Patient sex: M
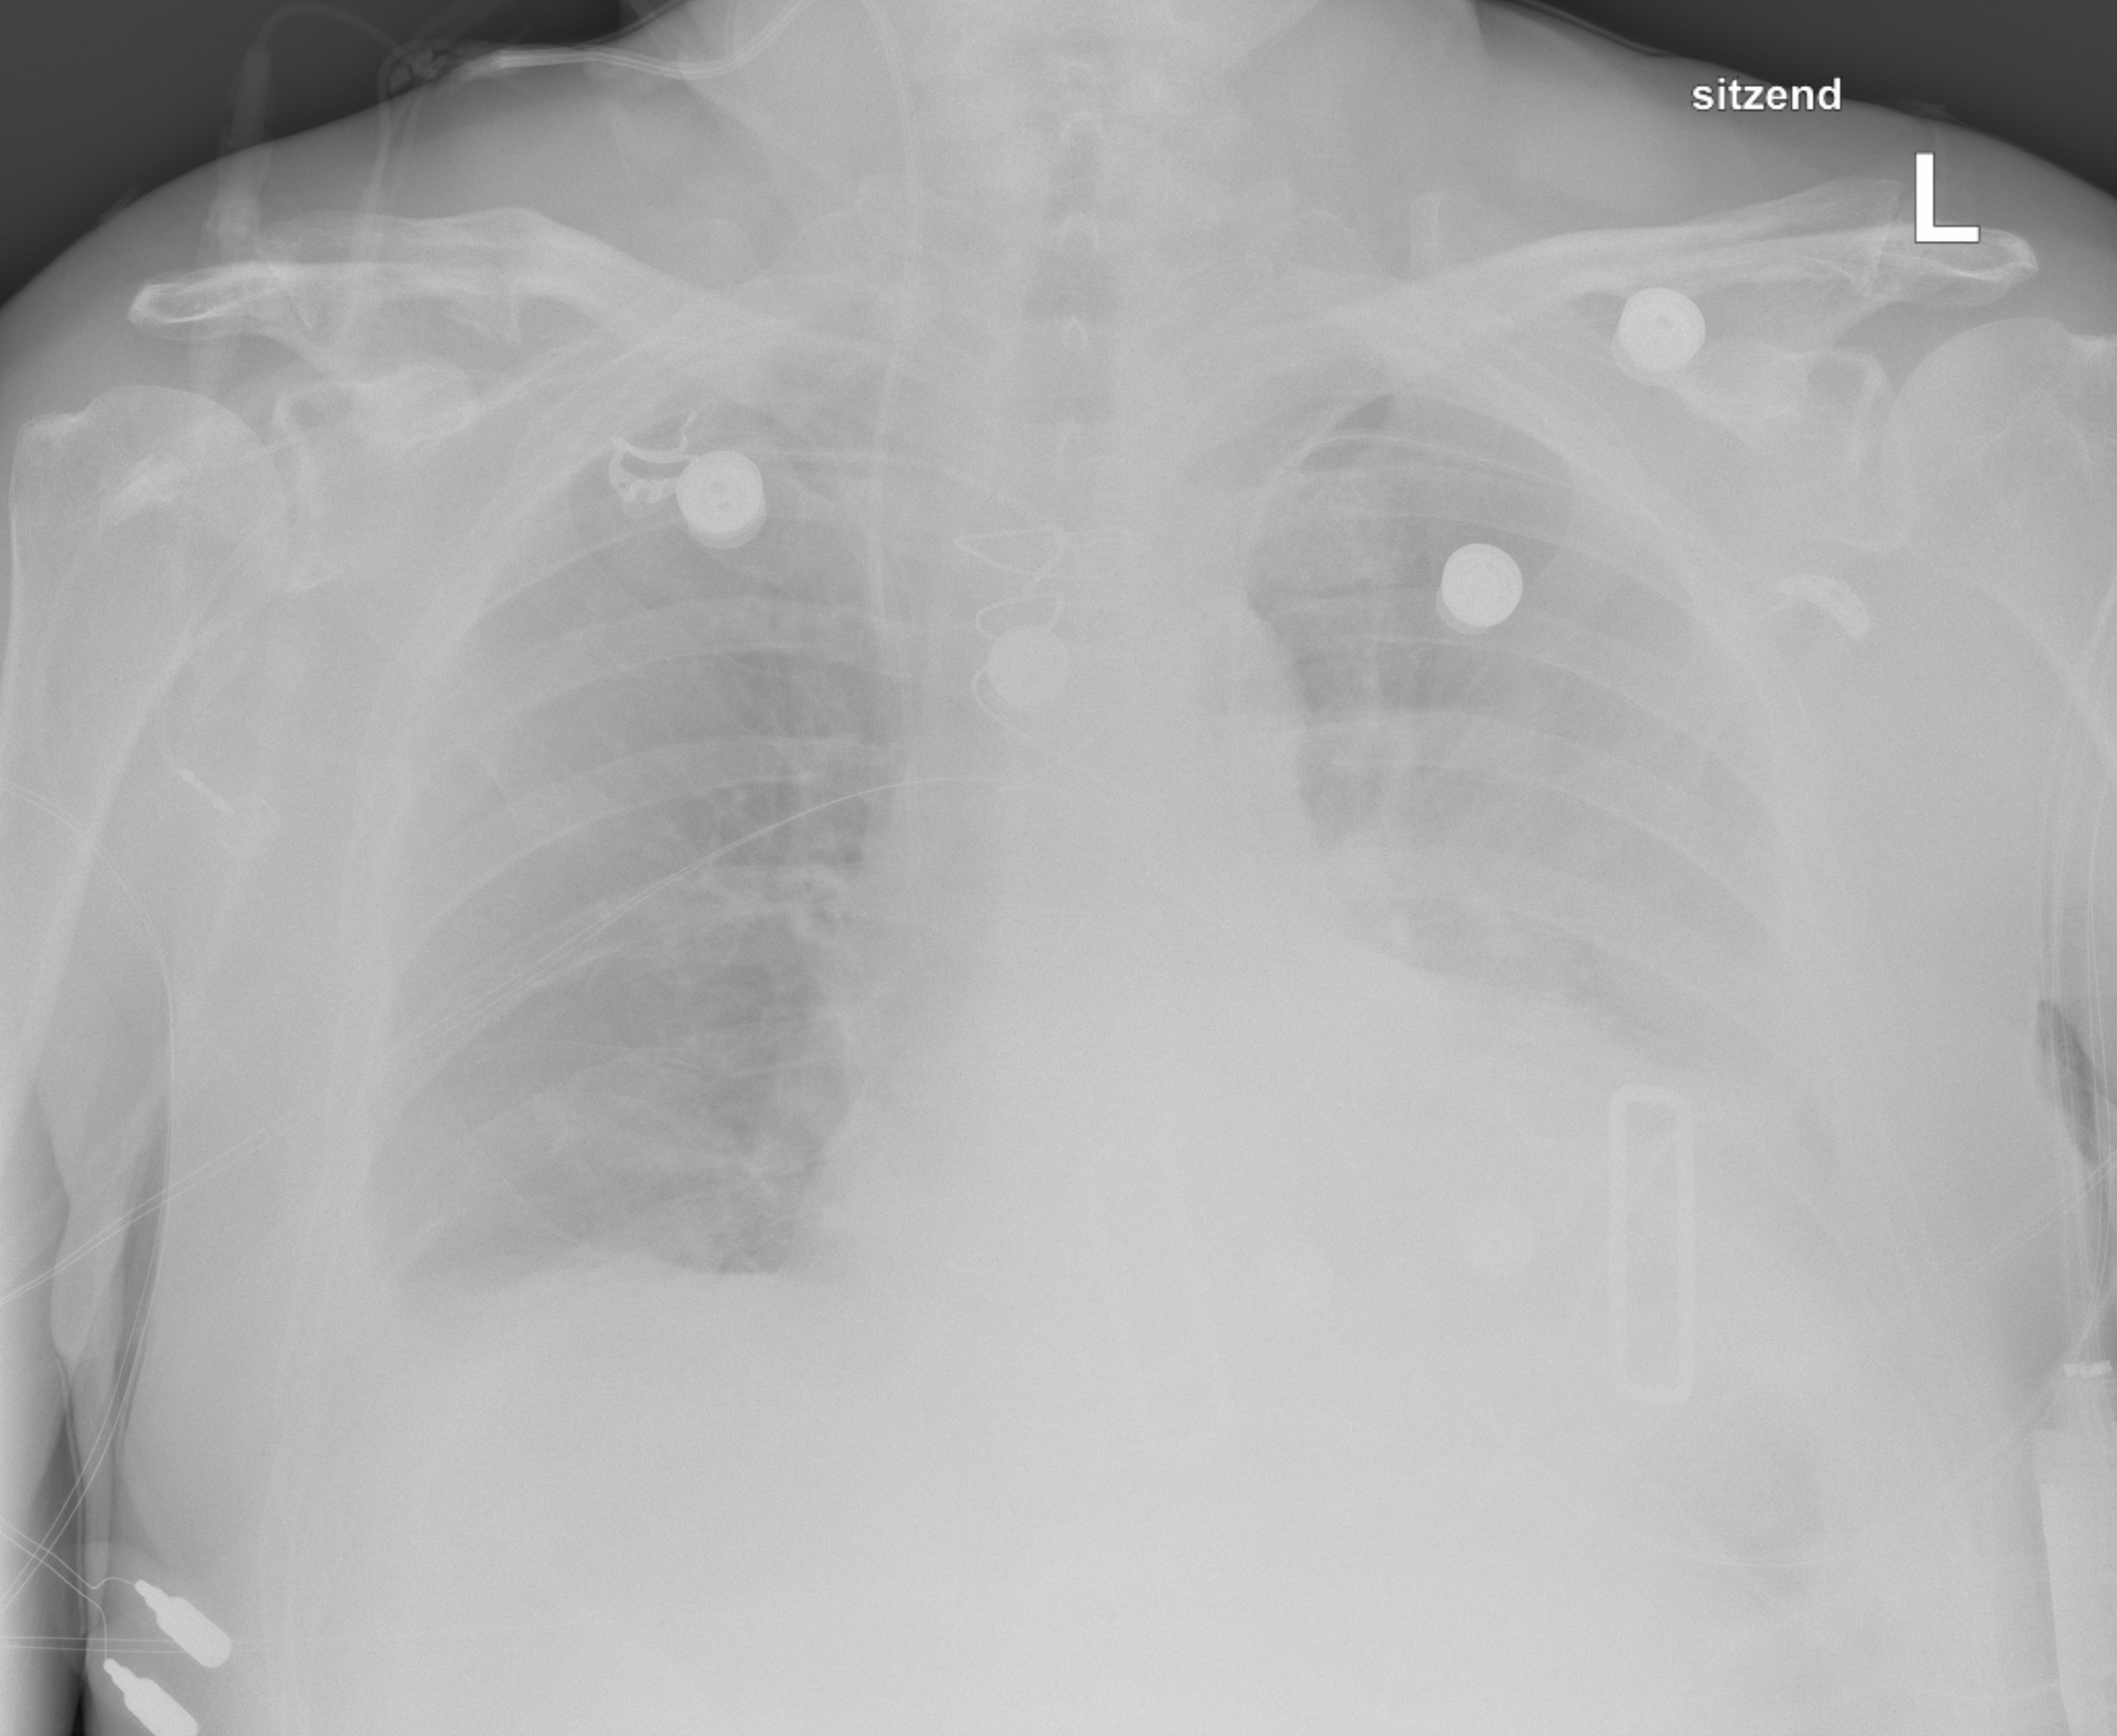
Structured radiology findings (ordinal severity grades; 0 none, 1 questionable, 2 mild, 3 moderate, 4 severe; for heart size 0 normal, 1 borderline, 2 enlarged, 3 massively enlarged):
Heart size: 1
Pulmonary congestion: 0
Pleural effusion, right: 2
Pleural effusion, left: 3
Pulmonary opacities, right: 0
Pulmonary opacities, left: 0
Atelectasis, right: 0
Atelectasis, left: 2